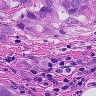
Metastatic tissue present: yes